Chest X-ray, AP view. Patient: 6 years old, sex F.
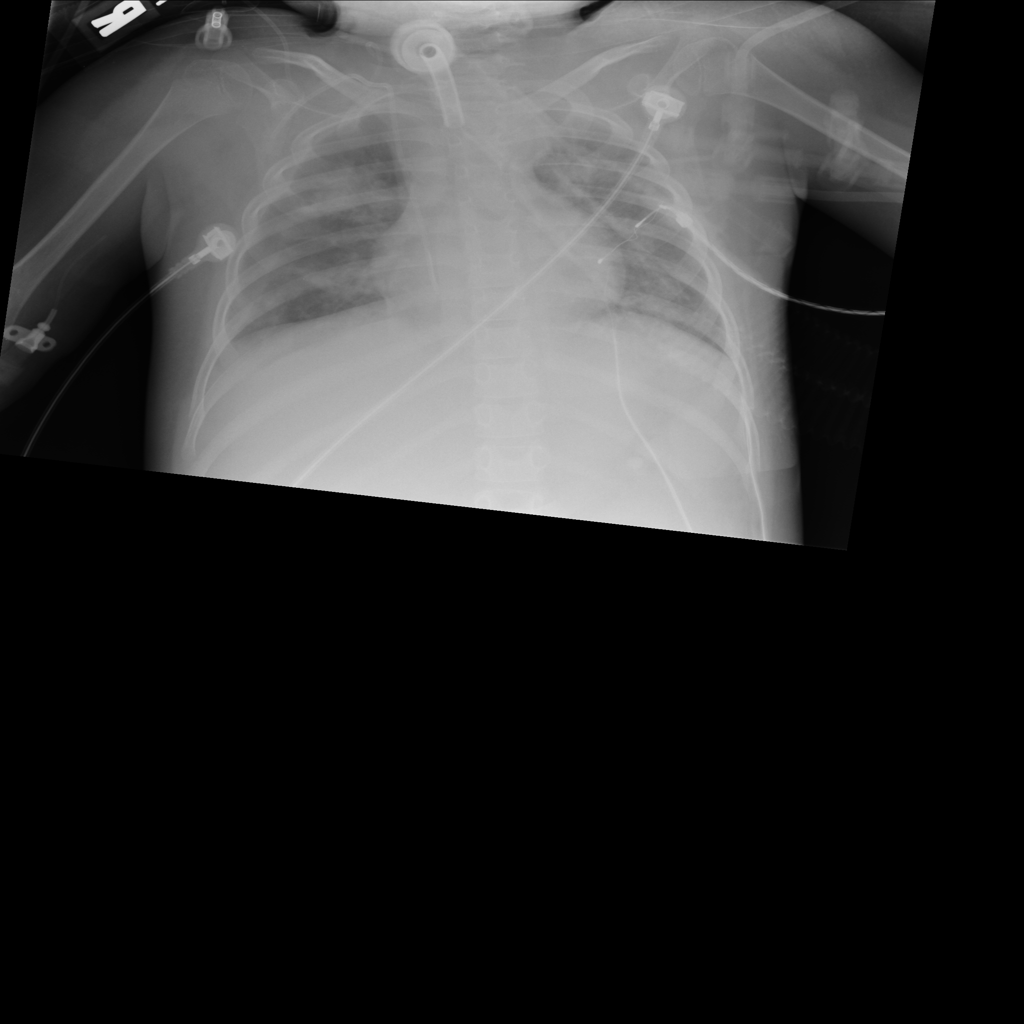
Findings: Consolidation, Effusion, Infiltration